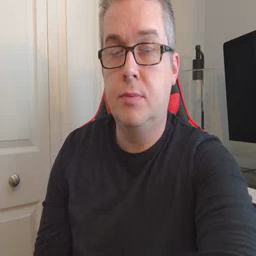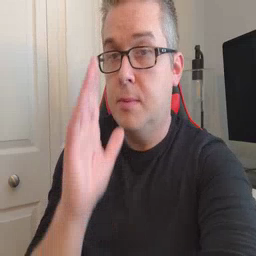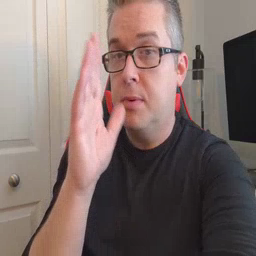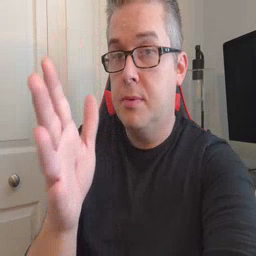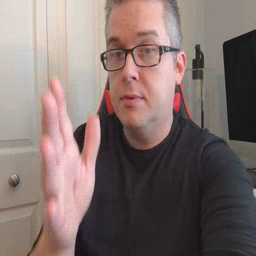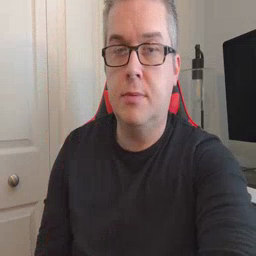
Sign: grandma